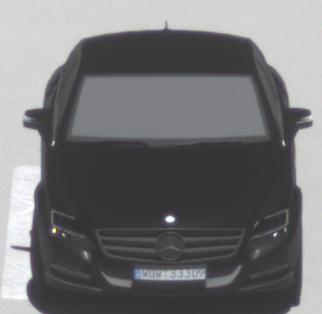
Make: Mercedes-Benz
Model: CLS Coupé 350
Detailed model: CLS-Class (218) Coupé
Model produced from: 2011/01
Model produced until: 2014/07
Doors: 4
Color: black
Road condition: dry road
Daytime: midday
Contrast: high contrast